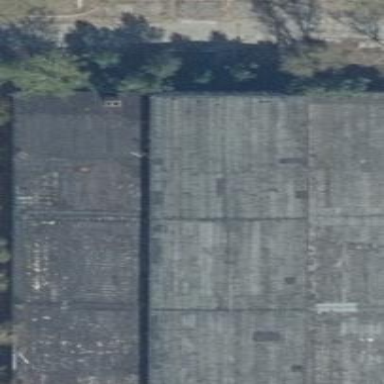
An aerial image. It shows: Industrial building.